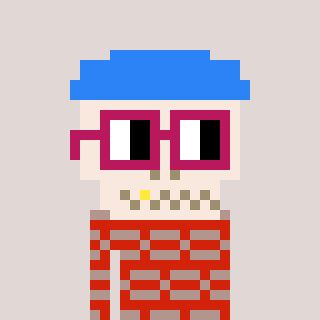
a pixel art character with square dark red glasses, a skeleton-hat-shaped head and a red-colored body on a warm background